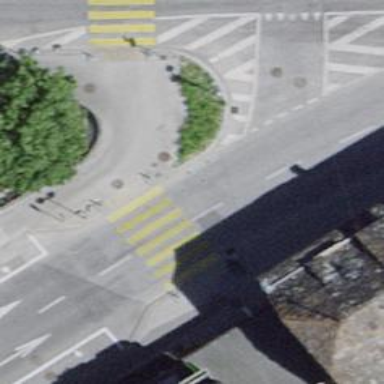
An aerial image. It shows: Kerb barrier.